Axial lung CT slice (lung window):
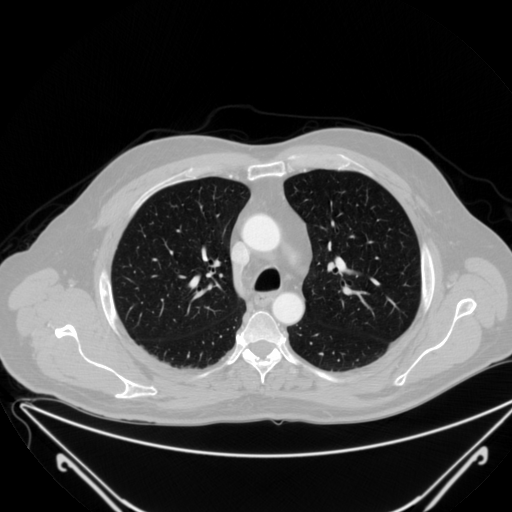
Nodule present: no